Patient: sex F, age 48
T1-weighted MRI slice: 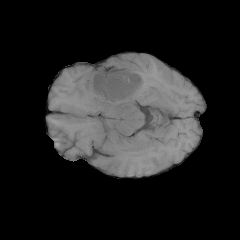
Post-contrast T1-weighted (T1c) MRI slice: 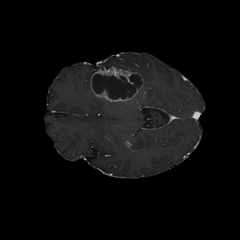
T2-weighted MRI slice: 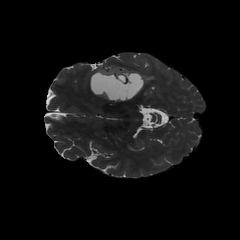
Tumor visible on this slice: yes
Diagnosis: Glioblastoma, IDH-wildtype
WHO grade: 4